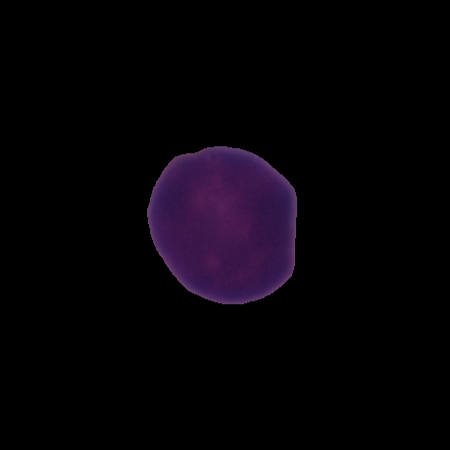
Label: healthy